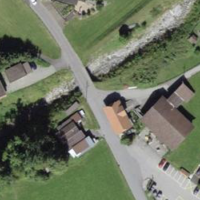
EUNIS habitat code: 54
Species observed at this site:
Lasiommata maera